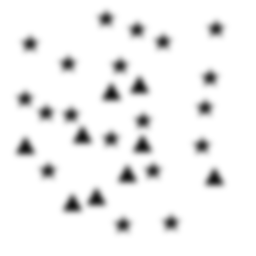
Squares: 0
Triangles: 9
Stars: 19
Total shapes: 28